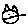
Label: cat